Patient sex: F
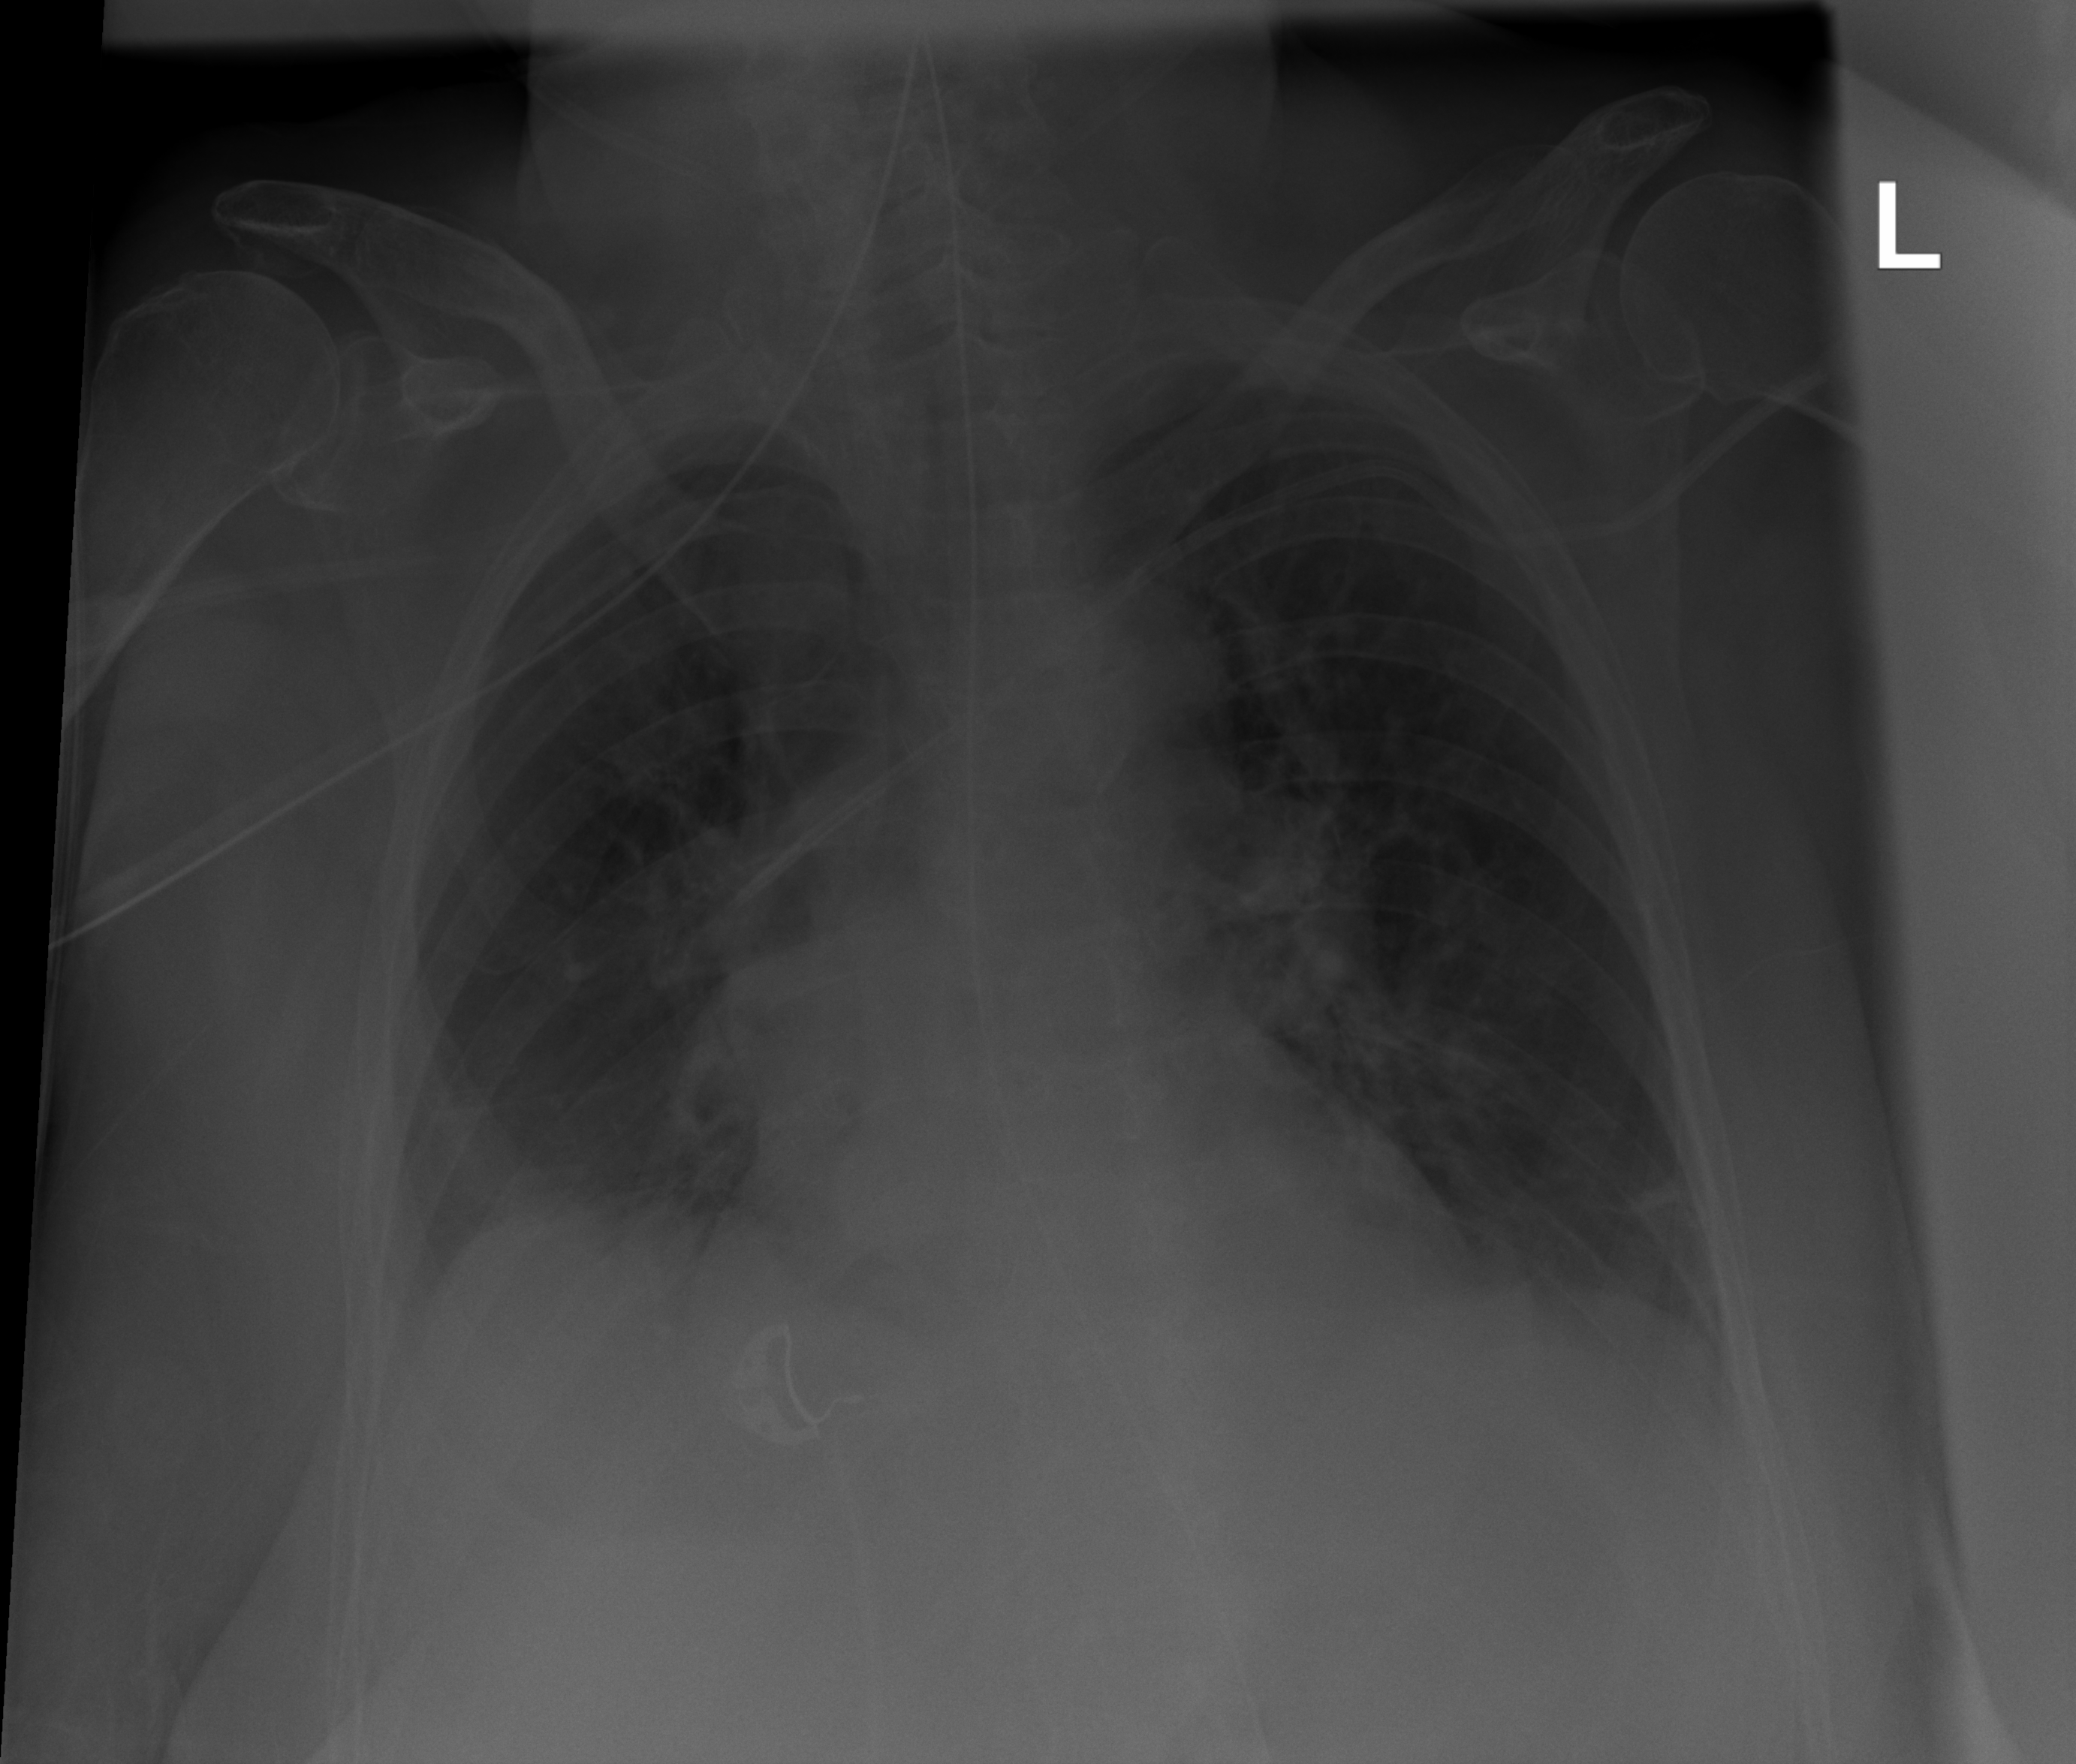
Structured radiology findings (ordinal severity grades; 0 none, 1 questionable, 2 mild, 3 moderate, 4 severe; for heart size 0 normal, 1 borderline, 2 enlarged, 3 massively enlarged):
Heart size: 0
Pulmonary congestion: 0
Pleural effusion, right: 2
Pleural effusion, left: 1
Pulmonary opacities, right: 0
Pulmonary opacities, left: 0
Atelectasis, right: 2
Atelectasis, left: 2